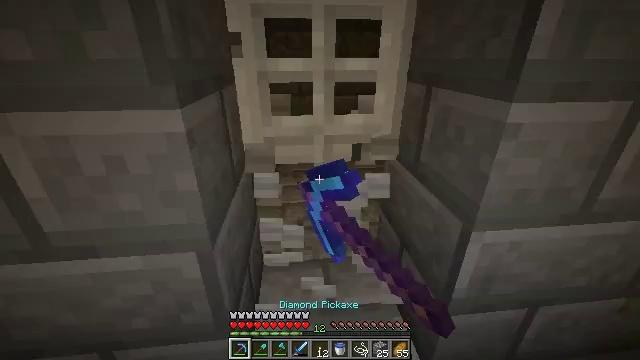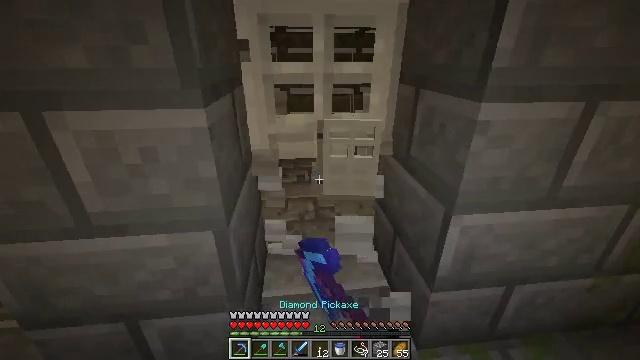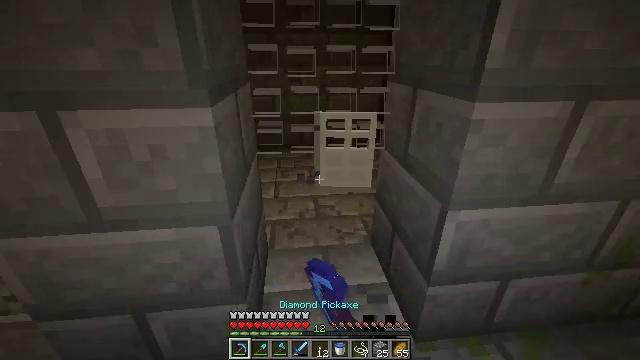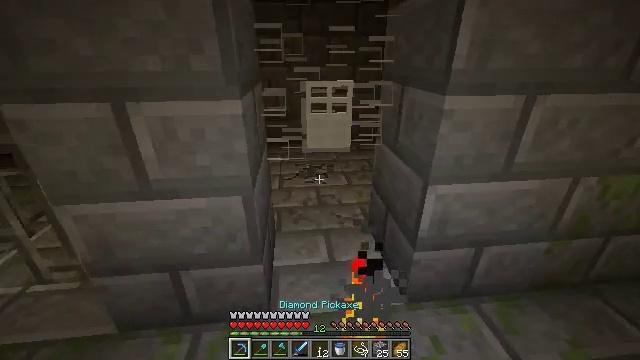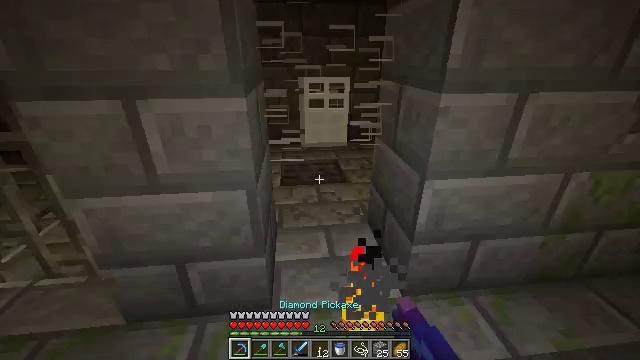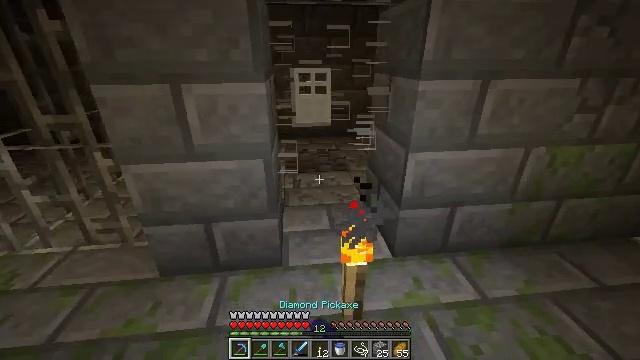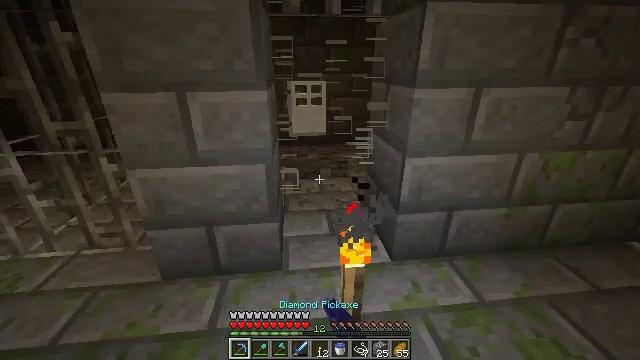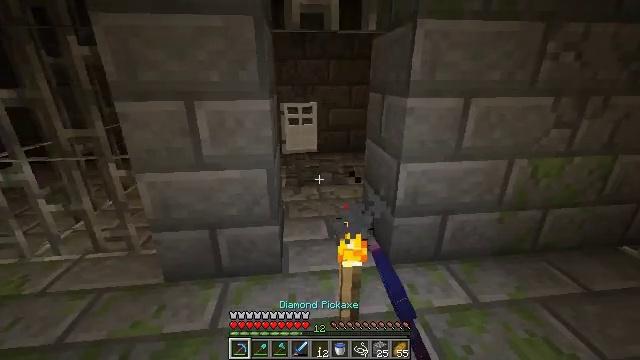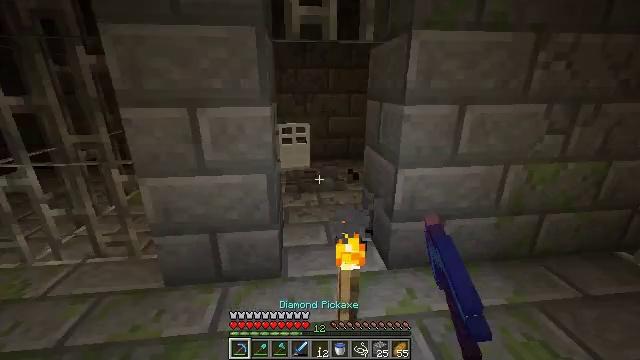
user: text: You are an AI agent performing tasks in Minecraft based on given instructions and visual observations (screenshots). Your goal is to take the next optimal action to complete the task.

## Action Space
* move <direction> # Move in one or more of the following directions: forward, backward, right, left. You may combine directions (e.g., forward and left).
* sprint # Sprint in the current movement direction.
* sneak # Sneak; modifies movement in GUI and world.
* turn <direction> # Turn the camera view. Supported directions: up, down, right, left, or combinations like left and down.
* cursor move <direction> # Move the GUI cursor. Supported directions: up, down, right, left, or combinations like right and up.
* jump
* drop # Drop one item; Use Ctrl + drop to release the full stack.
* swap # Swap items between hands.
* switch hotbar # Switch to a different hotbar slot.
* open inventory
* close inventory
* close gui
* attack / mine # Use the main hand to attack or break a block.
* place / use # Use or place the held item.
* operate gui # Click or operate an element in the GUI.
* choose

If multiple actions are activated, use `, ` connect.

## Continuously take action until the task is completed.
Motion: motion action
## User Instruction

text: Collect the stone bricks by mining.
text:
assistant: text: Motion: move back, attack / mine
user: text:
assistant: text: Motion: move back, attack / mine
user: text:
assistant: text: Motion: move back, attack / mine
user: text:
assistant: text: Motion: move back, attack / mine
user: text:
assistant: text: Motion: move back, attack / mine
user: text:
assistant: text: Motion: turn up
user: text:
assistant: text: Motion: turn up
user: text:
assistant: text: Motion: turn up
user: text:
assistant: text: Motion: no_op